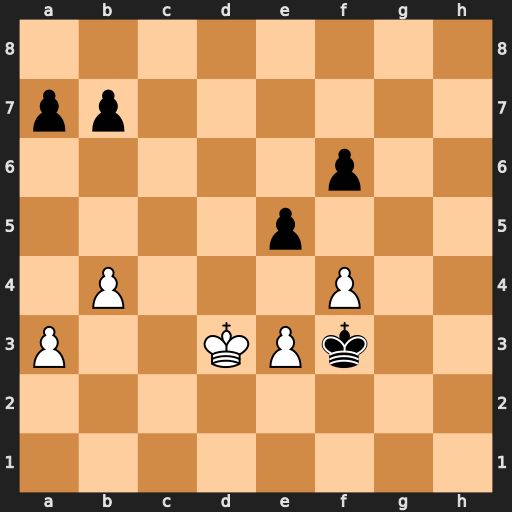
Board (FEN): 8/pp6/5p2/4p3/1P3P2/P2KPk2/8/8
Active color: w
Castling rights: -
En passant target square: -
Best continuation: fxe5 fxe5 a4 Kf2 Ke4